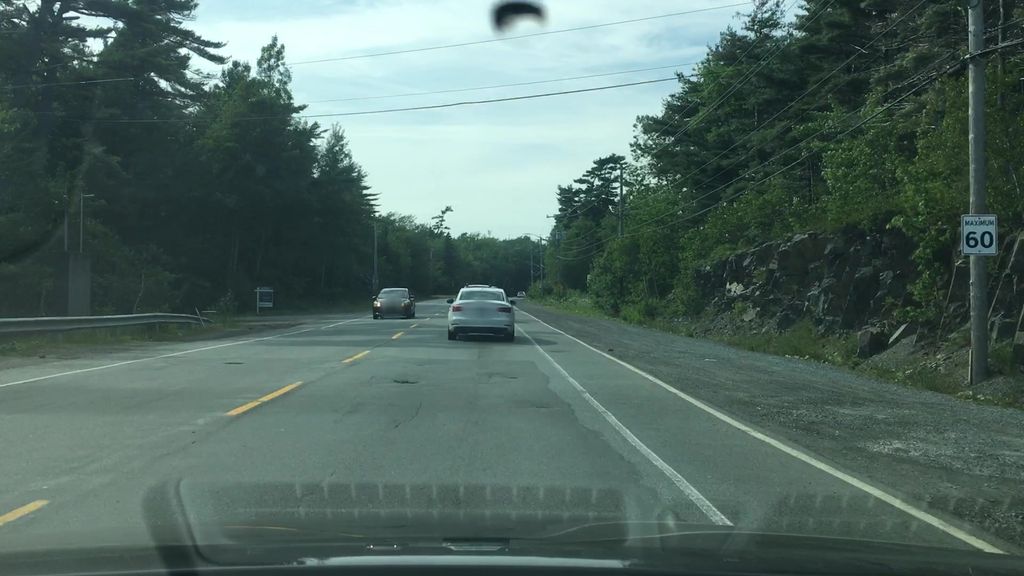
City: halifax